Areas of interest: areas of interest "Church"
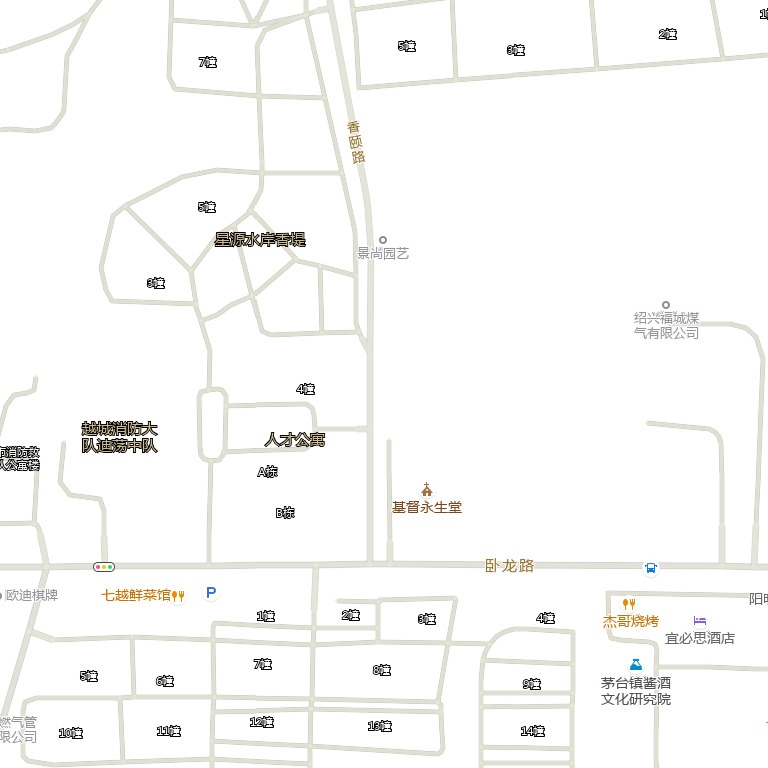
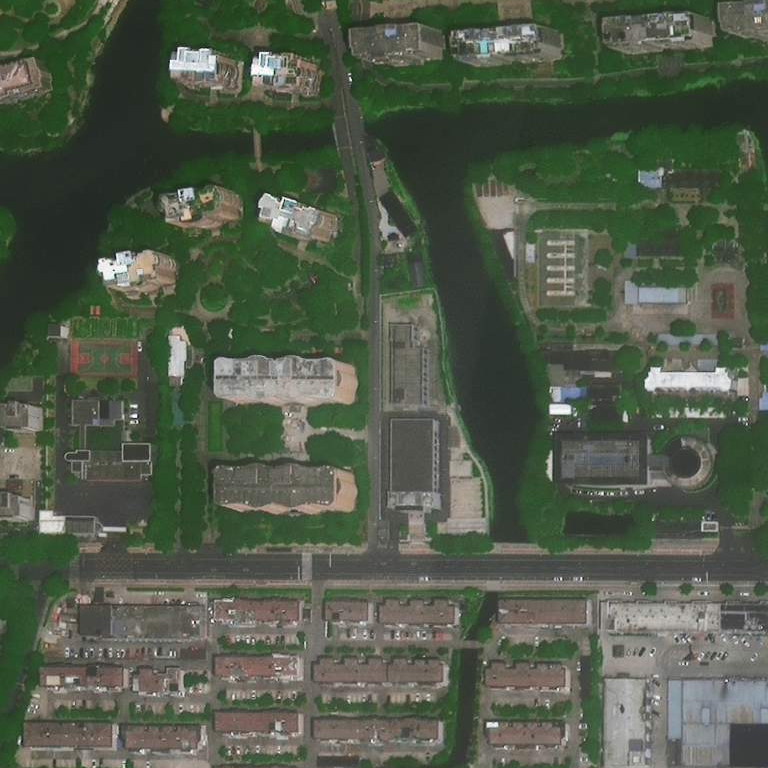